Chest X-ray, PA view. Patient: 59 years old, sex M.
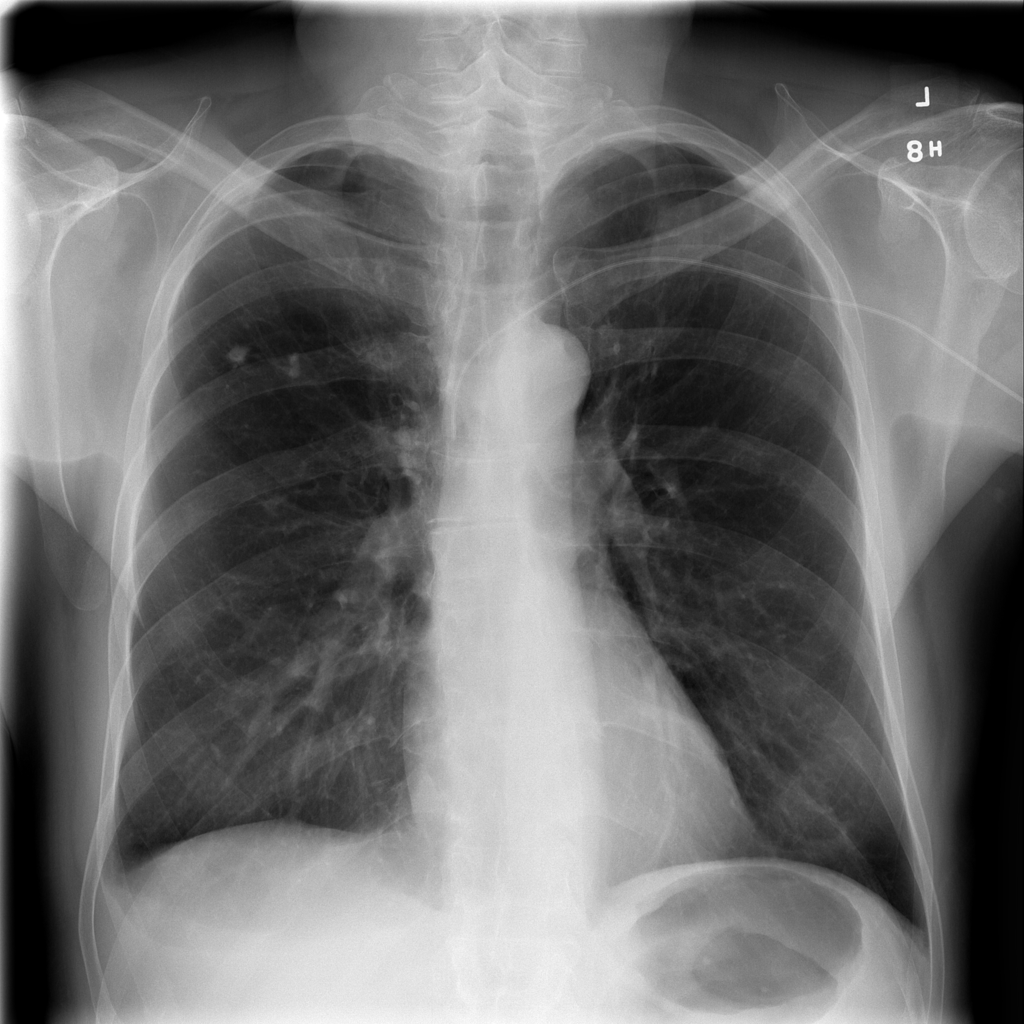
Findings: No Finding